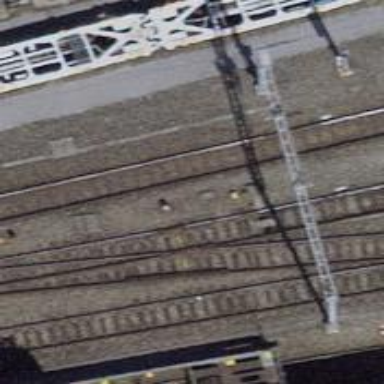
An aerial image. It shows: Railway switch.